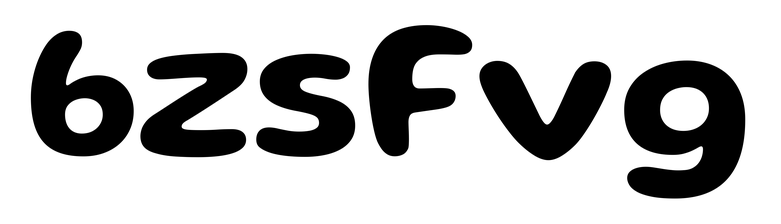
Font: Gluten_SemiBold